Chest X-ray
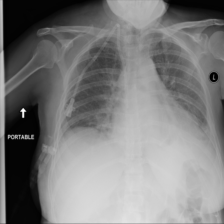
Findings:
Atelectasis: negative
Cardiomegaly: negative
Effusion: negative
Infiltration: positive
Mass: negative
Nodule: negative
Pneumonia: negative
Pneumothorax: negative
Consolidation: negative
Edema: negative
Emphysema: negative
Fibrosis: negative
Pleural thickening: negative
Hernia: negative